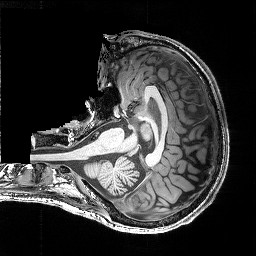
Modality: T1w
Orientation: axial
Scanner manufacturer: siemens
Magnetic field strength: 3 T
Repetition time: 2.25 s
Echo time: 0.00418 s